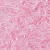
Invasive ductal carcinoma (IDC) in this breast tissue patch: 0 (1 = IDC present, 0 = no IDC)